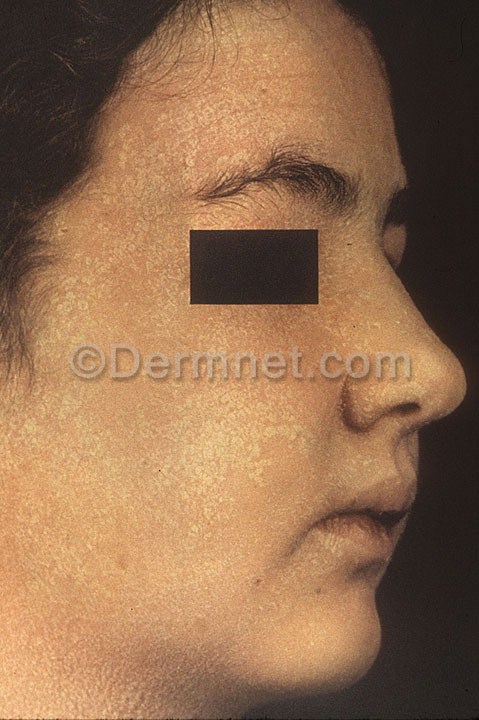
Disease: Psoriasis pictures Lichen Planus and related diseases